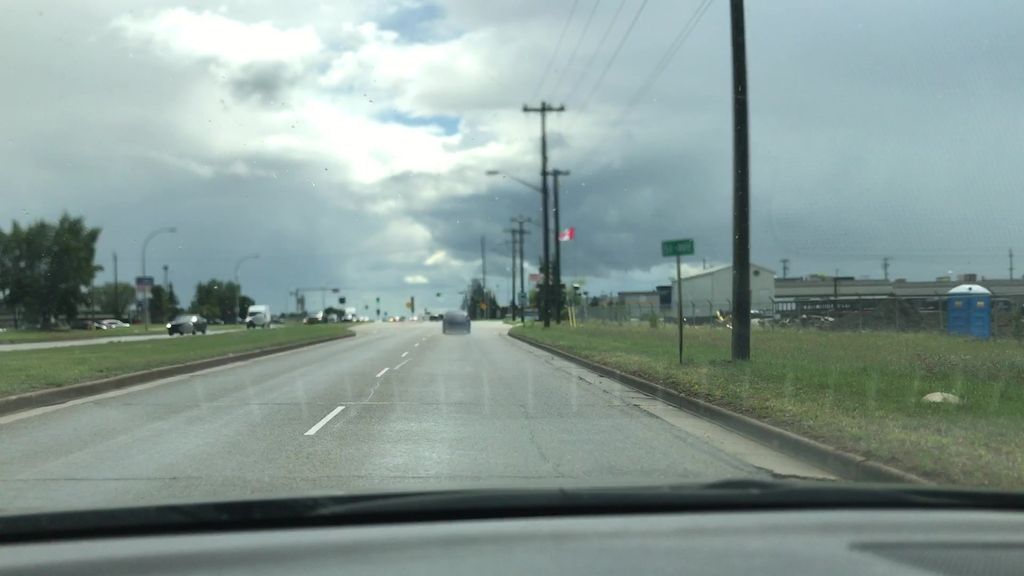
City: edmonton